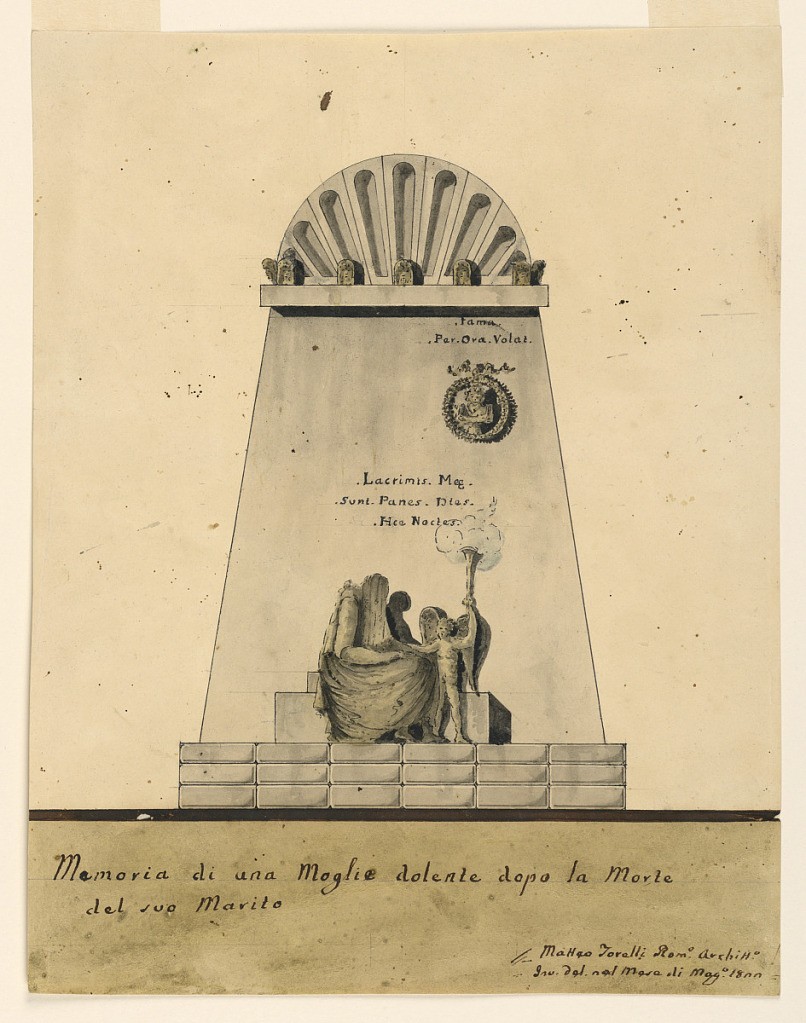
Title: Elevation of a Sepulcher Monument
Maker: Matteo Torelli, Italian
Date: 1822
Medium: Pen and black ink, brush and gray, brown and blue watercolor, graphite on off-white wove paper
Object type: Drawing
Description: A stele rises upon a dado of three rows of blocks. An angel with torch stands with one hand on the lap of a seated veiled figure. Written above the group: Laorimis. Meg. / Sunt. Panes. Dieg. / Hao (?)